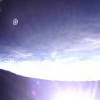
Label: sunburn